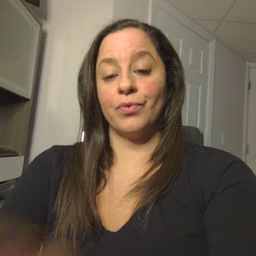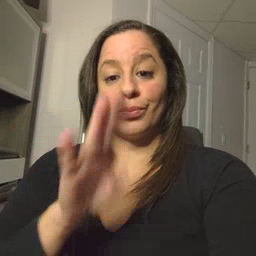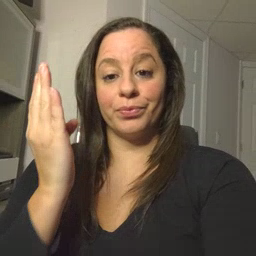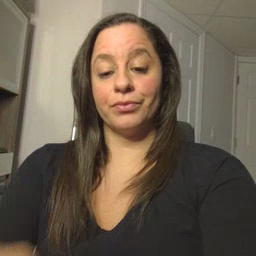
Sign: open